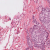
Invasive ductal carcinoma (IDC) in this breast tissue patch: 1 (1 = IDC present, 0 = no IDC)